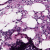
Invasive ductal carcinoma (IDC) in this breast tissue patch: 1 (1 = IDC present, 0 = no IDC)